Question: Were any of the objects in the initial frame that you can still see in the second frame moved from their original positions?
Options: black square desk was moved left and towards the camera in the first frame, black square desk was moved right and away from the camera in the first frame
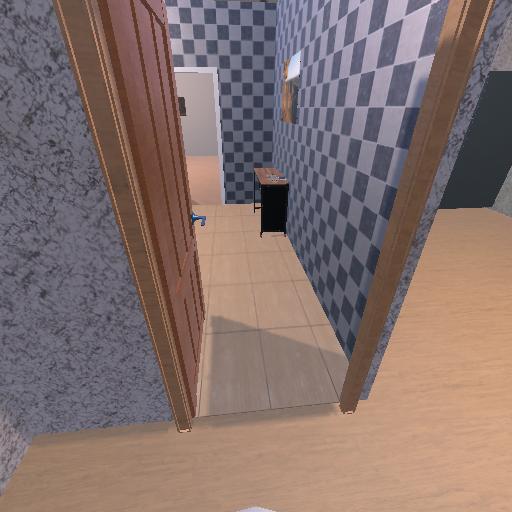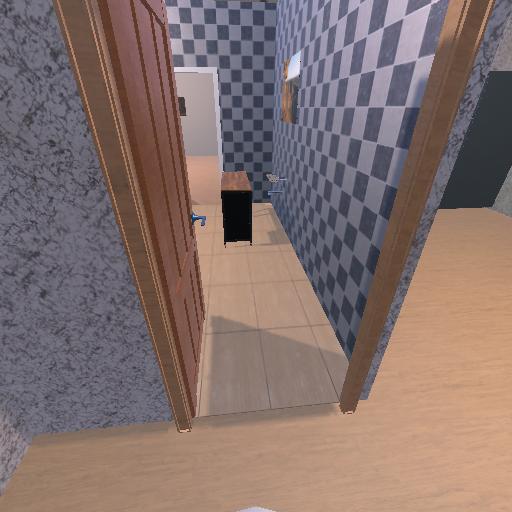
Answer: black square desk was moved left and towards the camera in the first frame